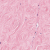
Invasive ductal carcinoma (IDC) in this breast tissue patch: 0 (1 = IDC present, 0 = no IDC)